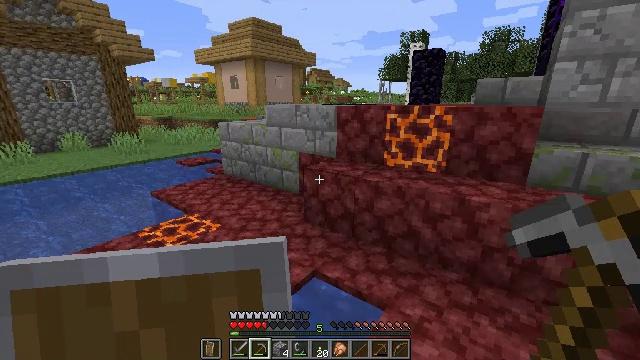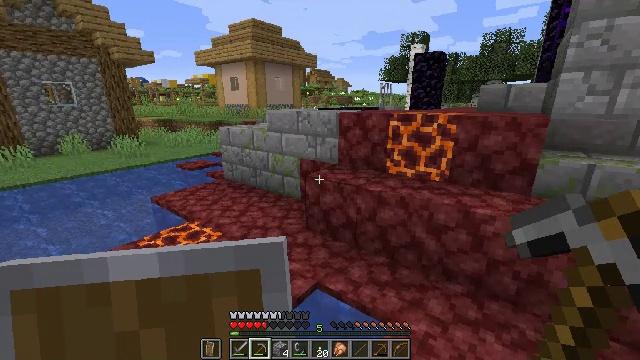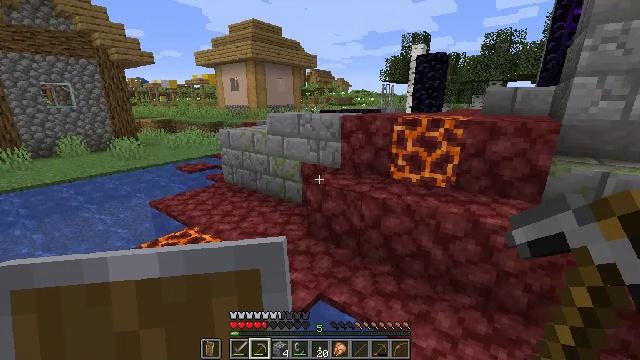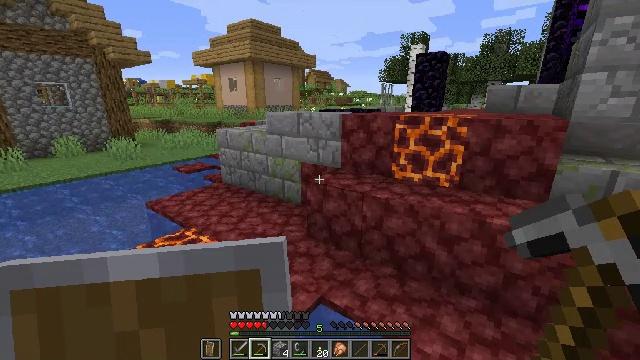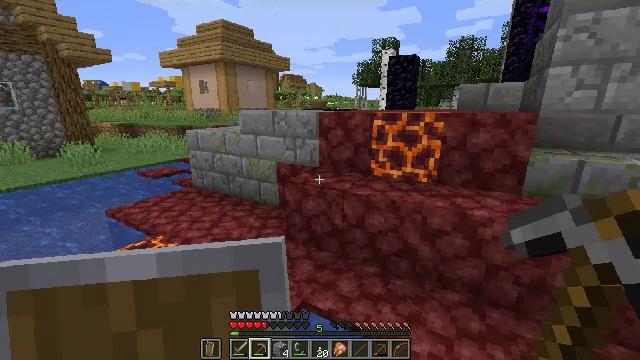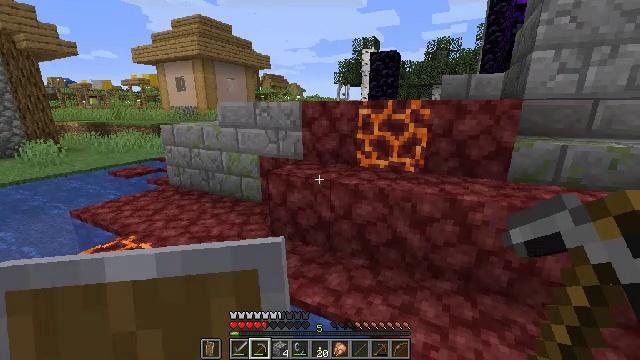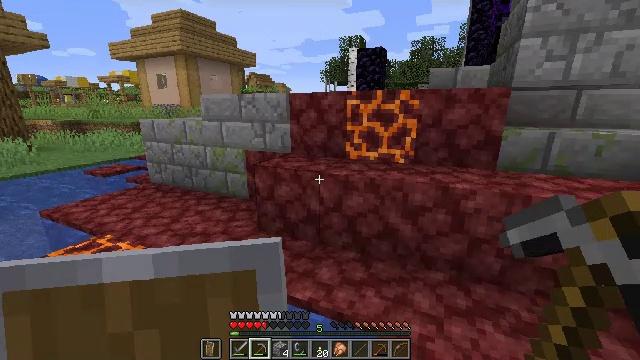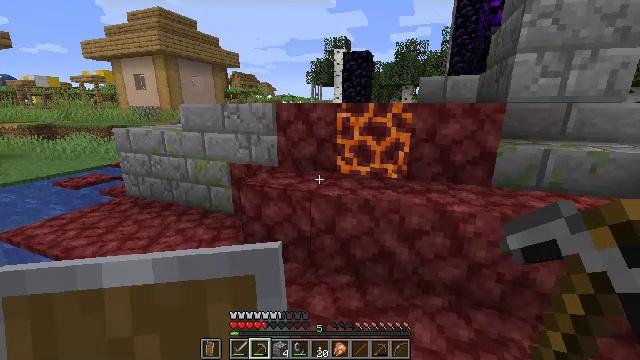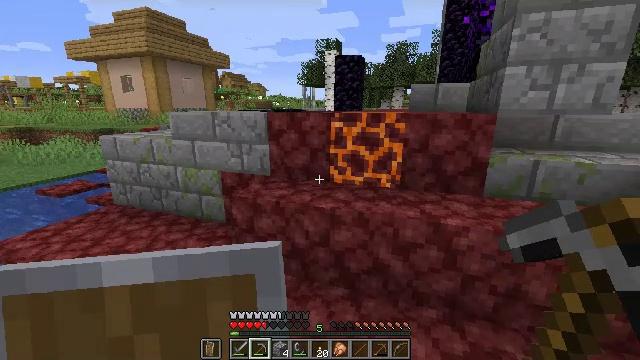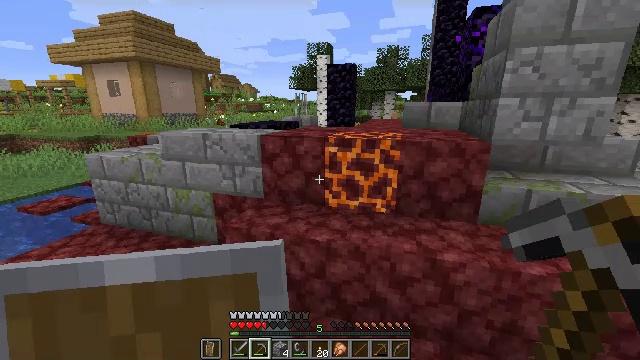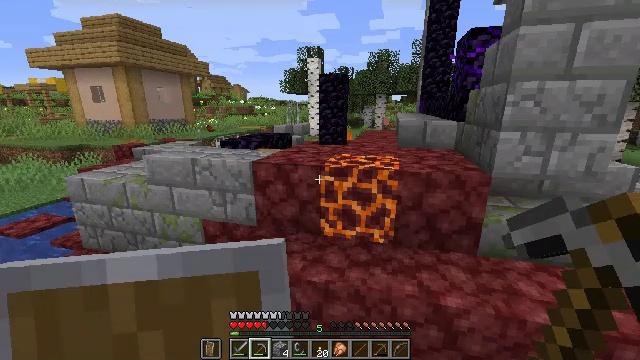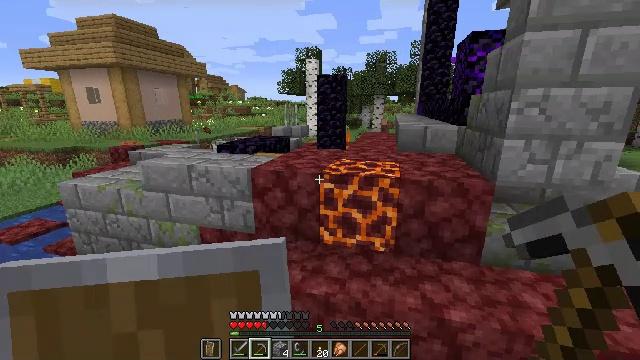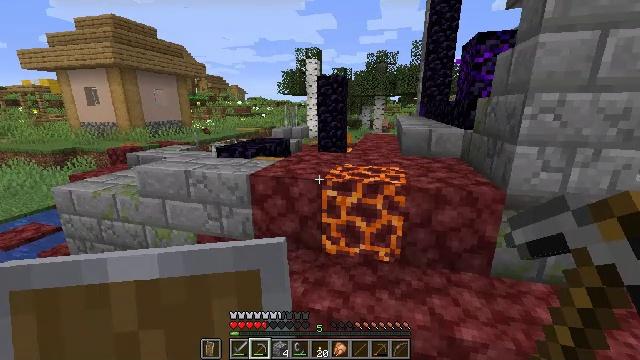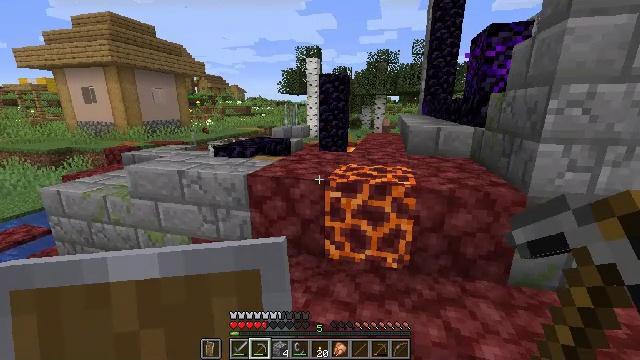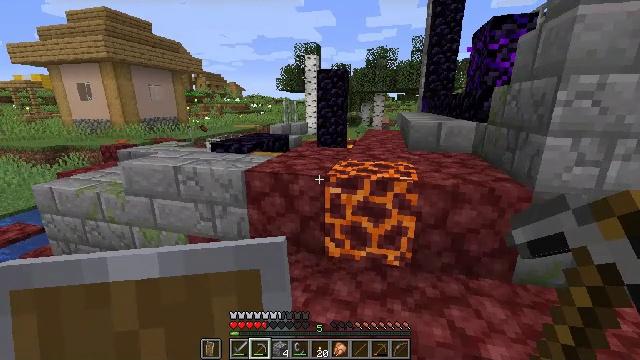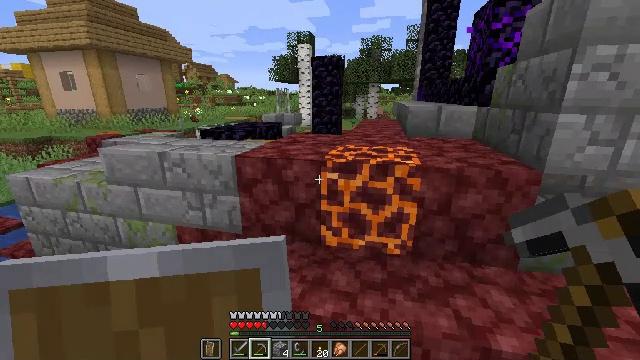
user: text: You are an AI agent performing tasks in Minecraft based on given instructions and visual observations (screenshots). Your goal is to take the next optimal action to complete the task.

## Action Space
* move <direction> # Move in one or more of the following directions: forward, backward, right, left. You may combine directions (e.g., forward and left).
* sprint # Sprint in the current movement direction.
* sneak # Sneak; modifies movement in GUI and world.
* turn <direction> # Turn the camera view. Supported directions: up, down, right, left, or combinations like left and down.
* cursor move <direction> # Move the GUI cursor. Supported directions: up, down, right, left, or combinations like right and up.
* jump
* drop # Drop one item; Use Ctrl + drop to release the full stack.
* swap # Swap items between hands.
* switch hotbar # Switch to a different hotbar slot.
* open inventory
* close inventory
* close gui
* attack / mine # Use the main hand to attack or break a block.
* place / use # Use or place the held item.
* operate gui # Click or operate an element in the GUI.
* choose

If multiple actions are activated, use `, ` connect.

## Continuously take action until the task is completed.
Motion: motion action
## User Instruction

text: Remove the mossy stone brick slab from its place.
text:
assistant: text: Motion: move forward, jump
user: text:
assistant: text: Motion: move forward, jump
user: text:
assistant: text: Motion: move forward, jump
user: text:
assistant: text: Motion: move forward, turn right, jump
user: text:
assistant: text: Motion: move forward, turn right, jump
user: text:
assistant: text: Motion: move forward, turn right, jump
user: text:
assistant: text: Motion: move forward, turn right, jump
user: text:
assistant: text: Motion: move forward, turn right, jump
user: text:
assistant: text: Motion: move forward, turn right, jump
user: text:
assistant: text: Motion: move forward, turn right, jump
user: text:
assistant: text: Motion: move forward, jump
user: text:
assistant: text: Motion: move forward, jump
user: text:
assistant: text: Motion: move forward, jump
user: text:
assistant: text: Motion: move forward, jump
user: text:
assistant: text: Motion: move forward, turn right and down, jump
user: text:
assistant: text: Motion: move forward, turn right and down, jump
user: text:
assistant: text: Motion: move forward, turn right and down, jump
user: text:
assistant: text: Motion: move forward, turn right and down, jump
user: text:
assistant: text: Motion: move forward, turn down, jump
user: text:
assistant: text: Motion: move forward, turn left and down, jump
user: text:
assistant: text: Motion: move forward, turn left and down, jump
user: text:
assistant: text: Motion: move forward, turn left and down, jump
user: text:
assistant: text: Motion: move forward and move left, turn down, jump
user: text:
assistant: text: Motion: move forward and move left, turn down, jump
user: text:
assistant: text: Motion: move forward and move left, turn right and down, jump
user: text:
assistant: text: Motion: move forward and move left, turn right, jump
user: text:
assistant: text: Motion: move forward and move left, turn right, jump
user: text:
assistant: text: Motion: move forward and move left, turn right, jump
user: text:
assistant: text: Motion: move forward and move left, turn right and up, jump
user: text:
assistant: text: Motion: move forward and move left, turn right and up, jump